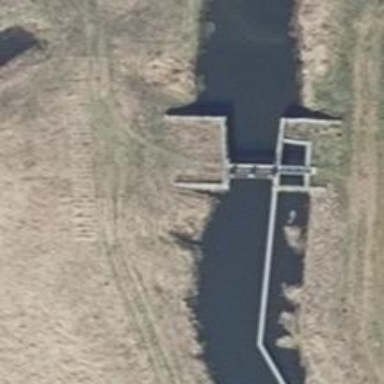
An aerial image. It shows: Lock gate along waterway.